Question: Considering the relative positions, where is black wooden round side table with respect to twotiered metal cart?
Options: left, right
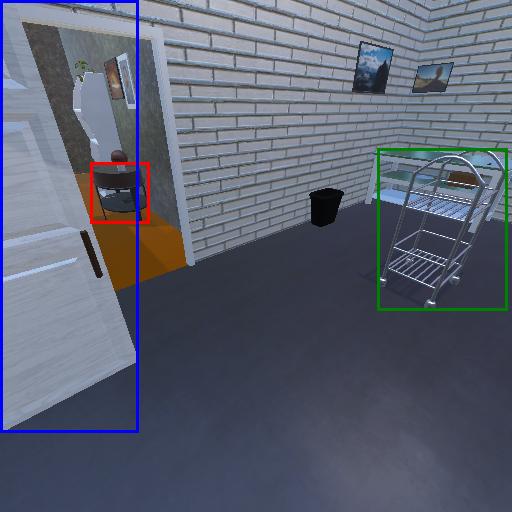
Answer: left